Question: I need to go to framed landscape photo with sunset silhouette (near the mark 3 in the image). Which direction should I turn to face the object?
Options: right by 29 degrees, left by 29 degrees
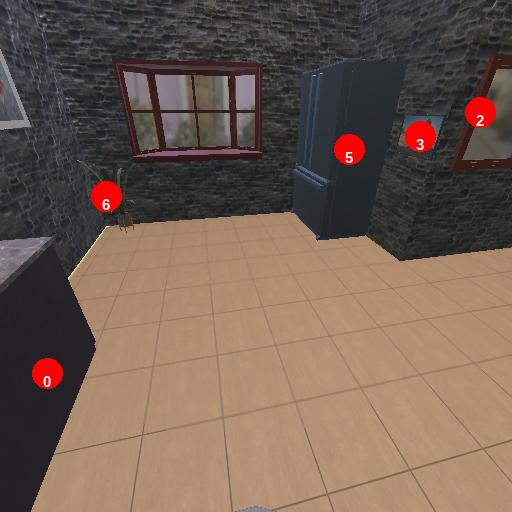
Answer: right by 29 degrees